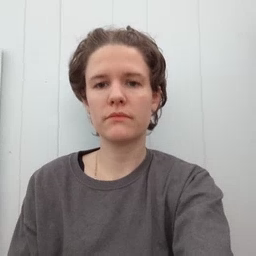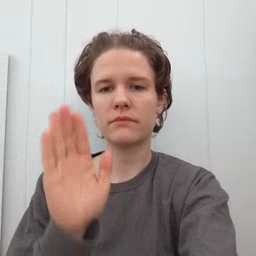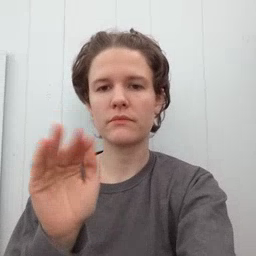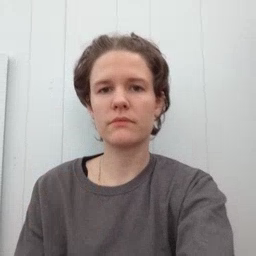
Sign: bye